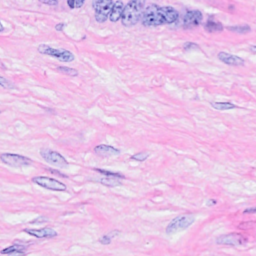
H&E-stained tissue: Breast